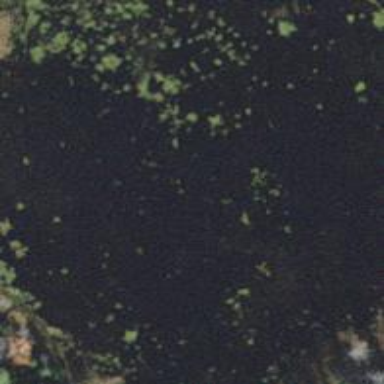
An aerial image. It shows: Peaceful pond surrounded by nature.